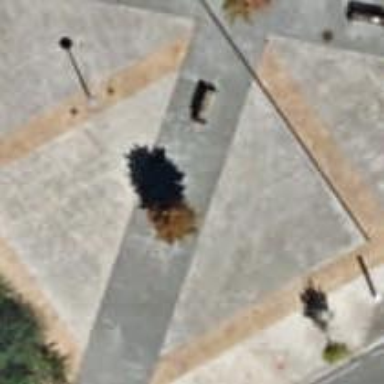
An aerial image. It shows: Bench for seating.